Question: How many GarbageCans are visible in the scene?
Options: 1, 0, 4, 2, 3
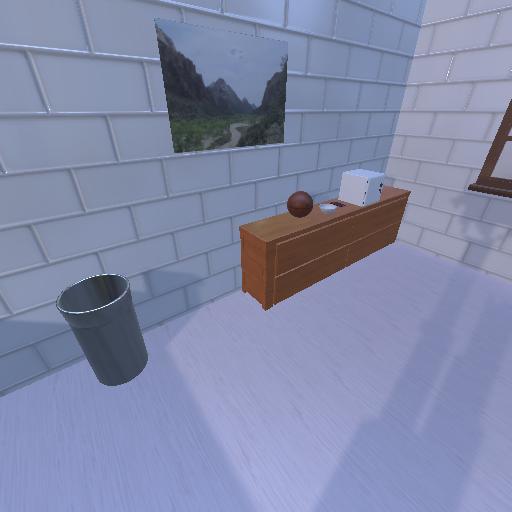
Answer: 1